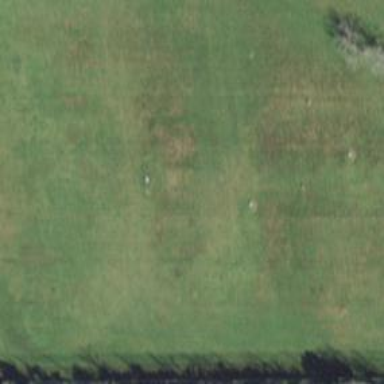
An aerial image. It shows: Driving range for golf practice.